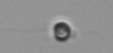
Label: nanoplankton_mix